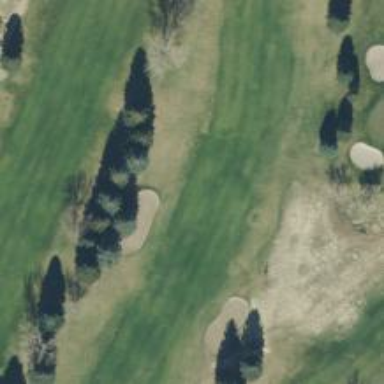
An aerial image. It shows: View of golf hole.